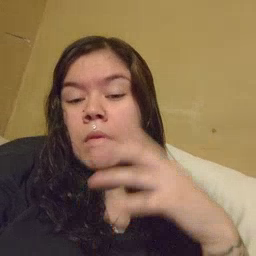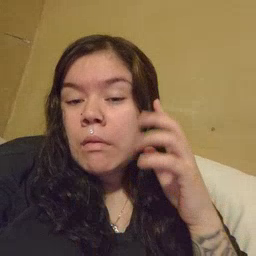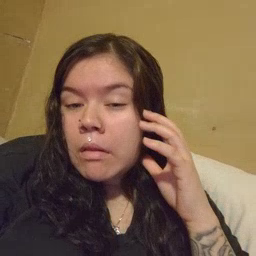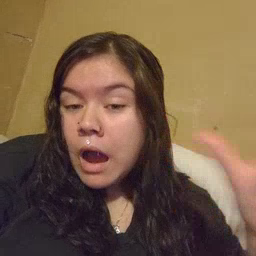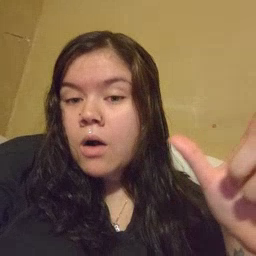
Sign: loud